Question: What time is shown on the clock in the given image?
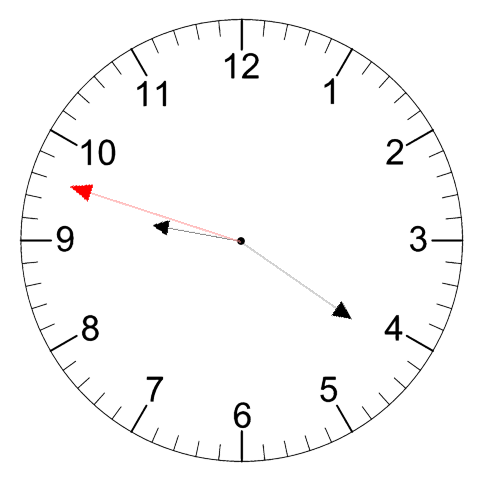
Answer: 09:20:48